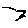
Label: bird